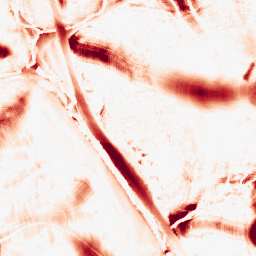
Category: morphological
Decomposition family: morphological_ellipse
Decomposition parameters: operation: opening
width: 50
height: 50
Upsampling method: regularized
Upsampling parameters: scale: 4
lambda_reg: 0.01
Upsampling scale: 4